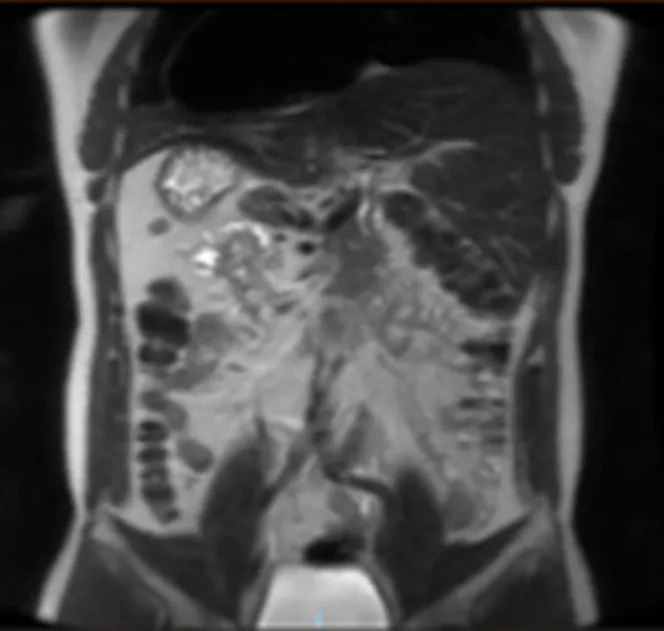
Magnetic Resonance Cholangiopancreatography showing the liver on the left side, and confirming the presence of situs inversus totalis (Coronal View).
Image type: radiology (mri)